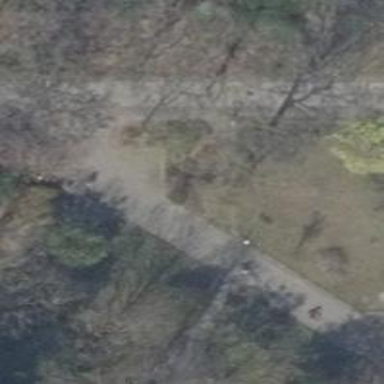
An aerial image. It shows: Park with broadleaved deciduous trees.